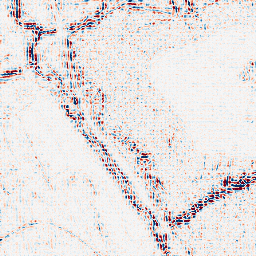
Category: wavelet
Decomposition family: wavelet_dwt
Decomposition parameters: wavelet: sym4
level: 2
Upsampling method: sinc_hamming
Upsampling parameters: scale: 8
kernel_size: 8
Upsampling scale: 8